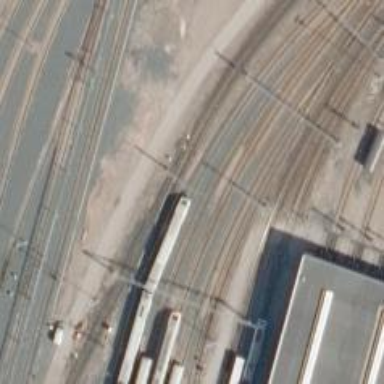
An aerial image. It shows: Railway signal.